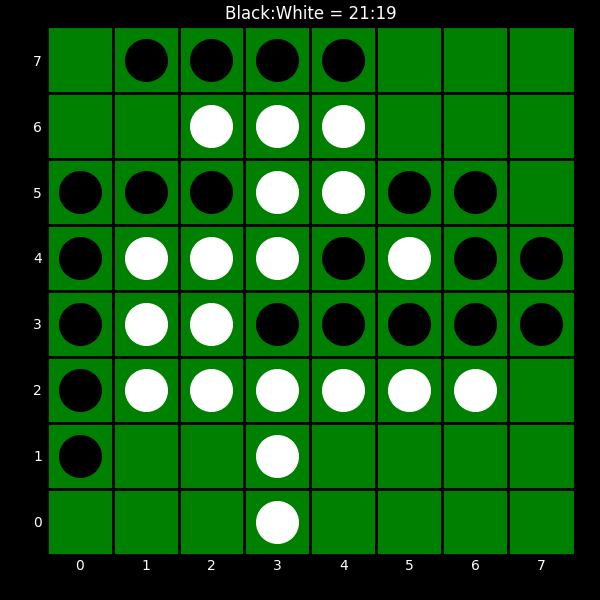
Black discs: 21
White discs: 19